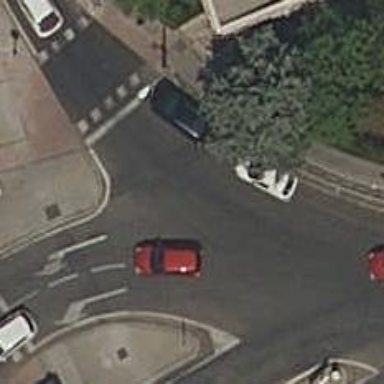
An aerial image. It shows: Road with traffic signals.